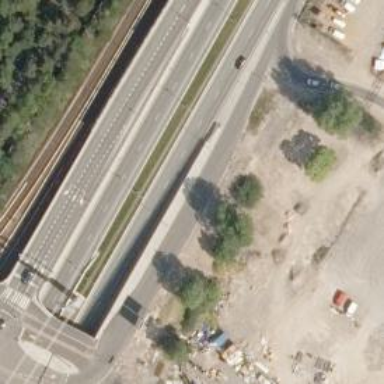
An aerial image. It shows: Tertiary trunk link road with asphalt surface.